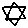
Label: star